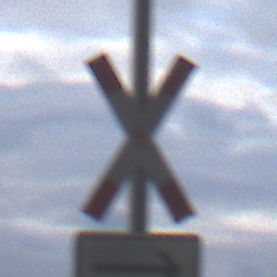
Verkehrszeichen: Andreaskreuz
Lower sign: RichtungsangabeDurchPfeile4
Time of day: MorningAfternoon
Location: Roofed (Urban)
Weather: PartlyCloudy
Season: NotSpecified
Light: Natural